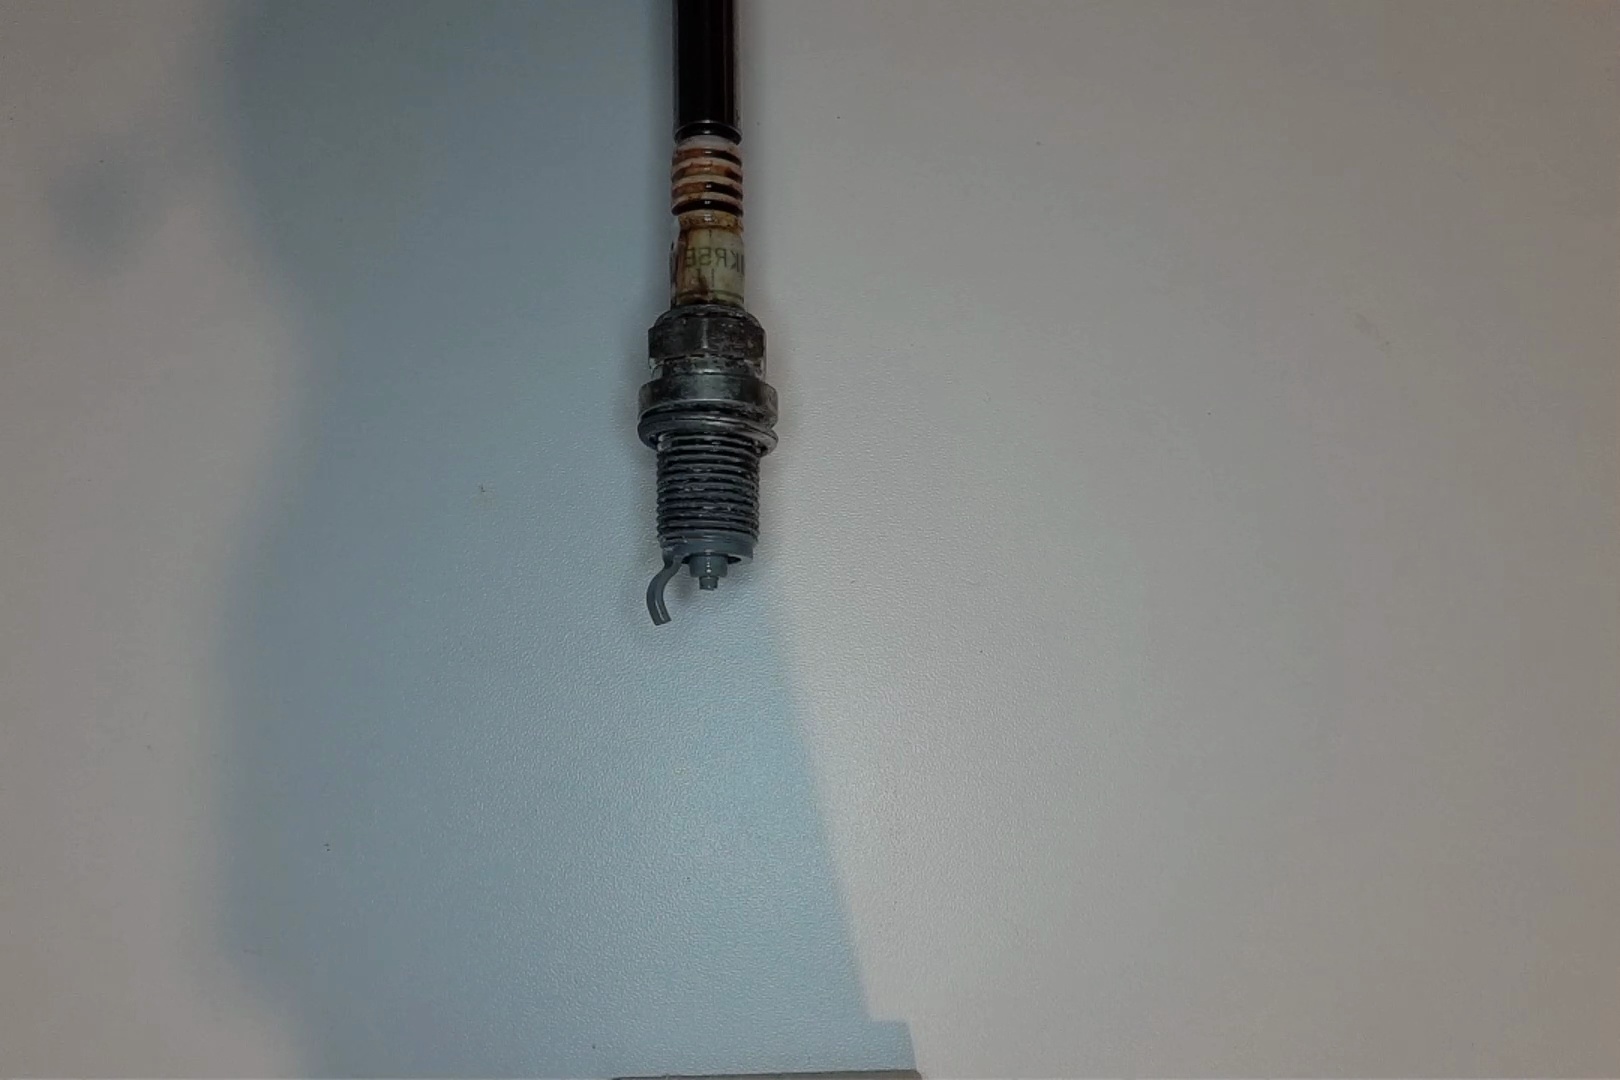
Label: anomaly